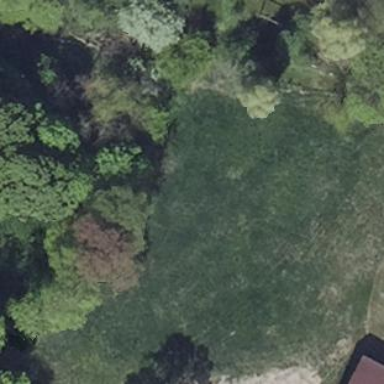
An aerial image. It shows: Beautiful meadow.